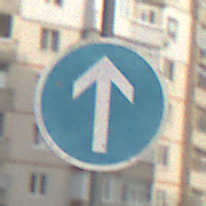
Verkehrszeichen: VorgeschriebeneFahrtrichtungGeradeaus
Umgebung: Outdoor, Urban
Tageszeit: MorningAfternoon
Wetter: PartlyCloudy
Licht: Natural
Jahreszeit: NotSpecified
Kontrast: HighContrast